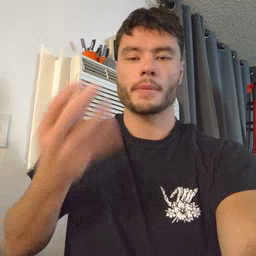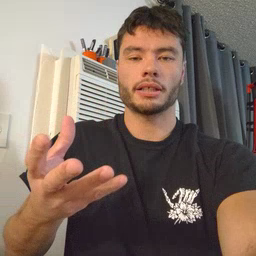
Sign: many